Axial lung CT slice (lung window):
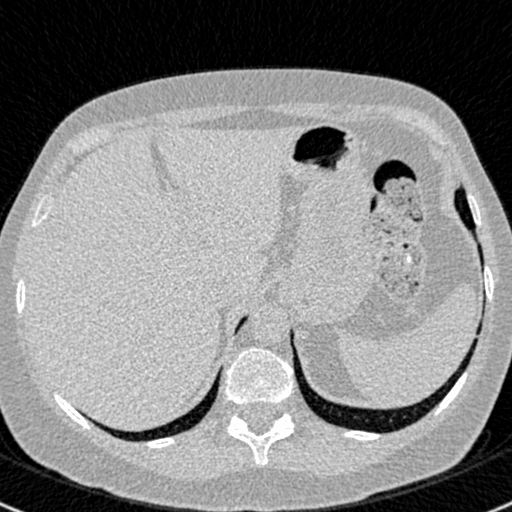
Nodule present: no